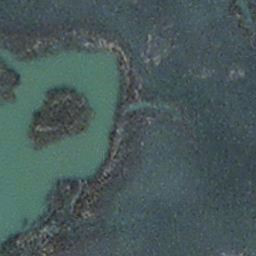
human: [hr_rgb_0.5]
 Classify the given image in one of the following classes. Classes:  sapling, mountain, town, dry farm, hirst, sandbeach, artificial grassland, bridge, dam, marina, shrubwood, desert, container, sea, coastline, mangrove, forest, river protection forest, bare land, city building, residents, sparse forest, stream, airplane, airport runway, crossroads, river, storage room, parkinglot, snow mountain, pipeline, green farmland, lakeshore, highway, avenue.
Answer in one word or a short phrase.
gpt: stream